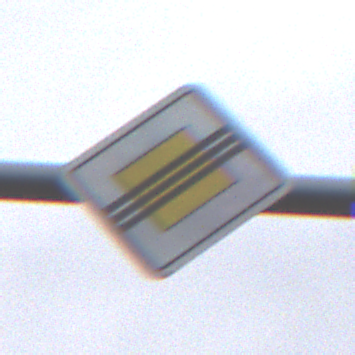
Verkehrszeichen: EndeVorfahrtsstrasse
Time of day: Midday
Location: Outdoor (Nature)
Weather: Overcast
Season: NotSpecified
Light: Natural